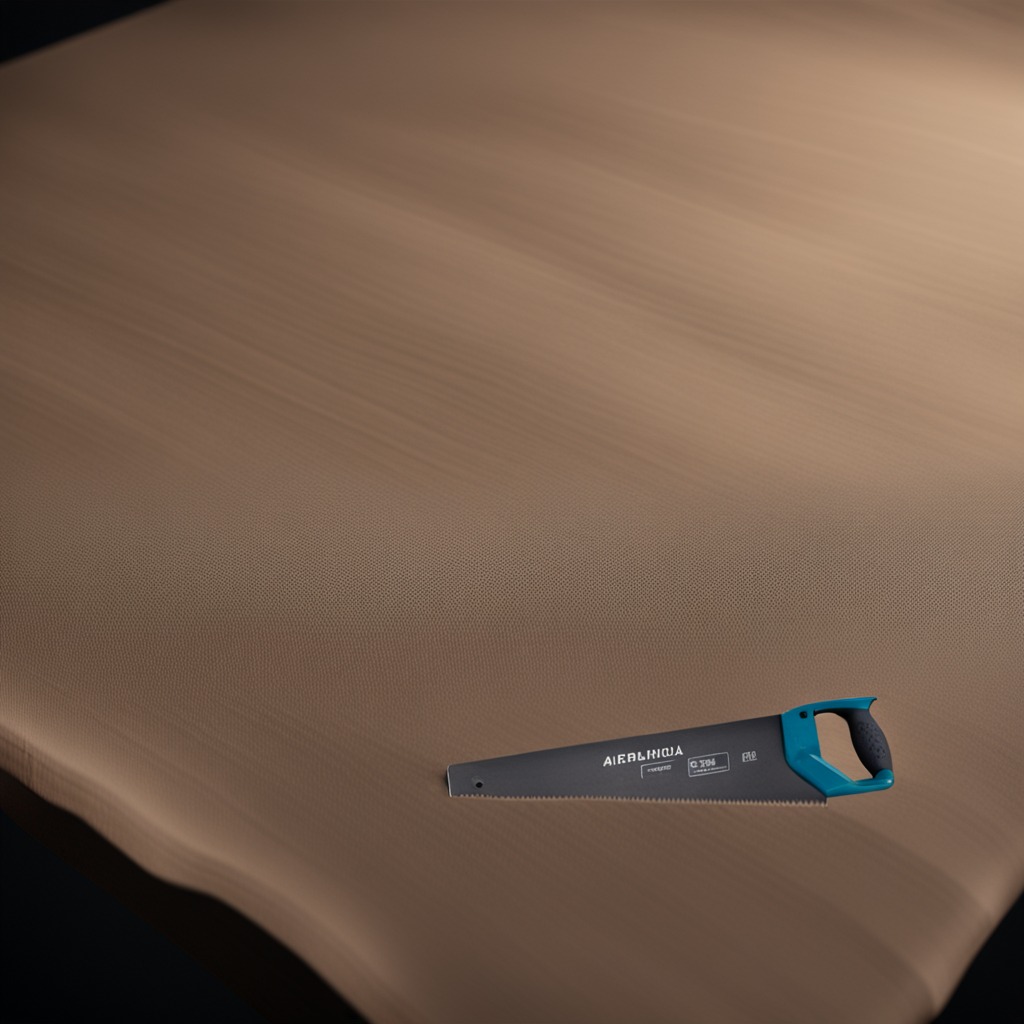
A metal saw is lying on a wooden table inside a workshop at night.